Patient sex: M
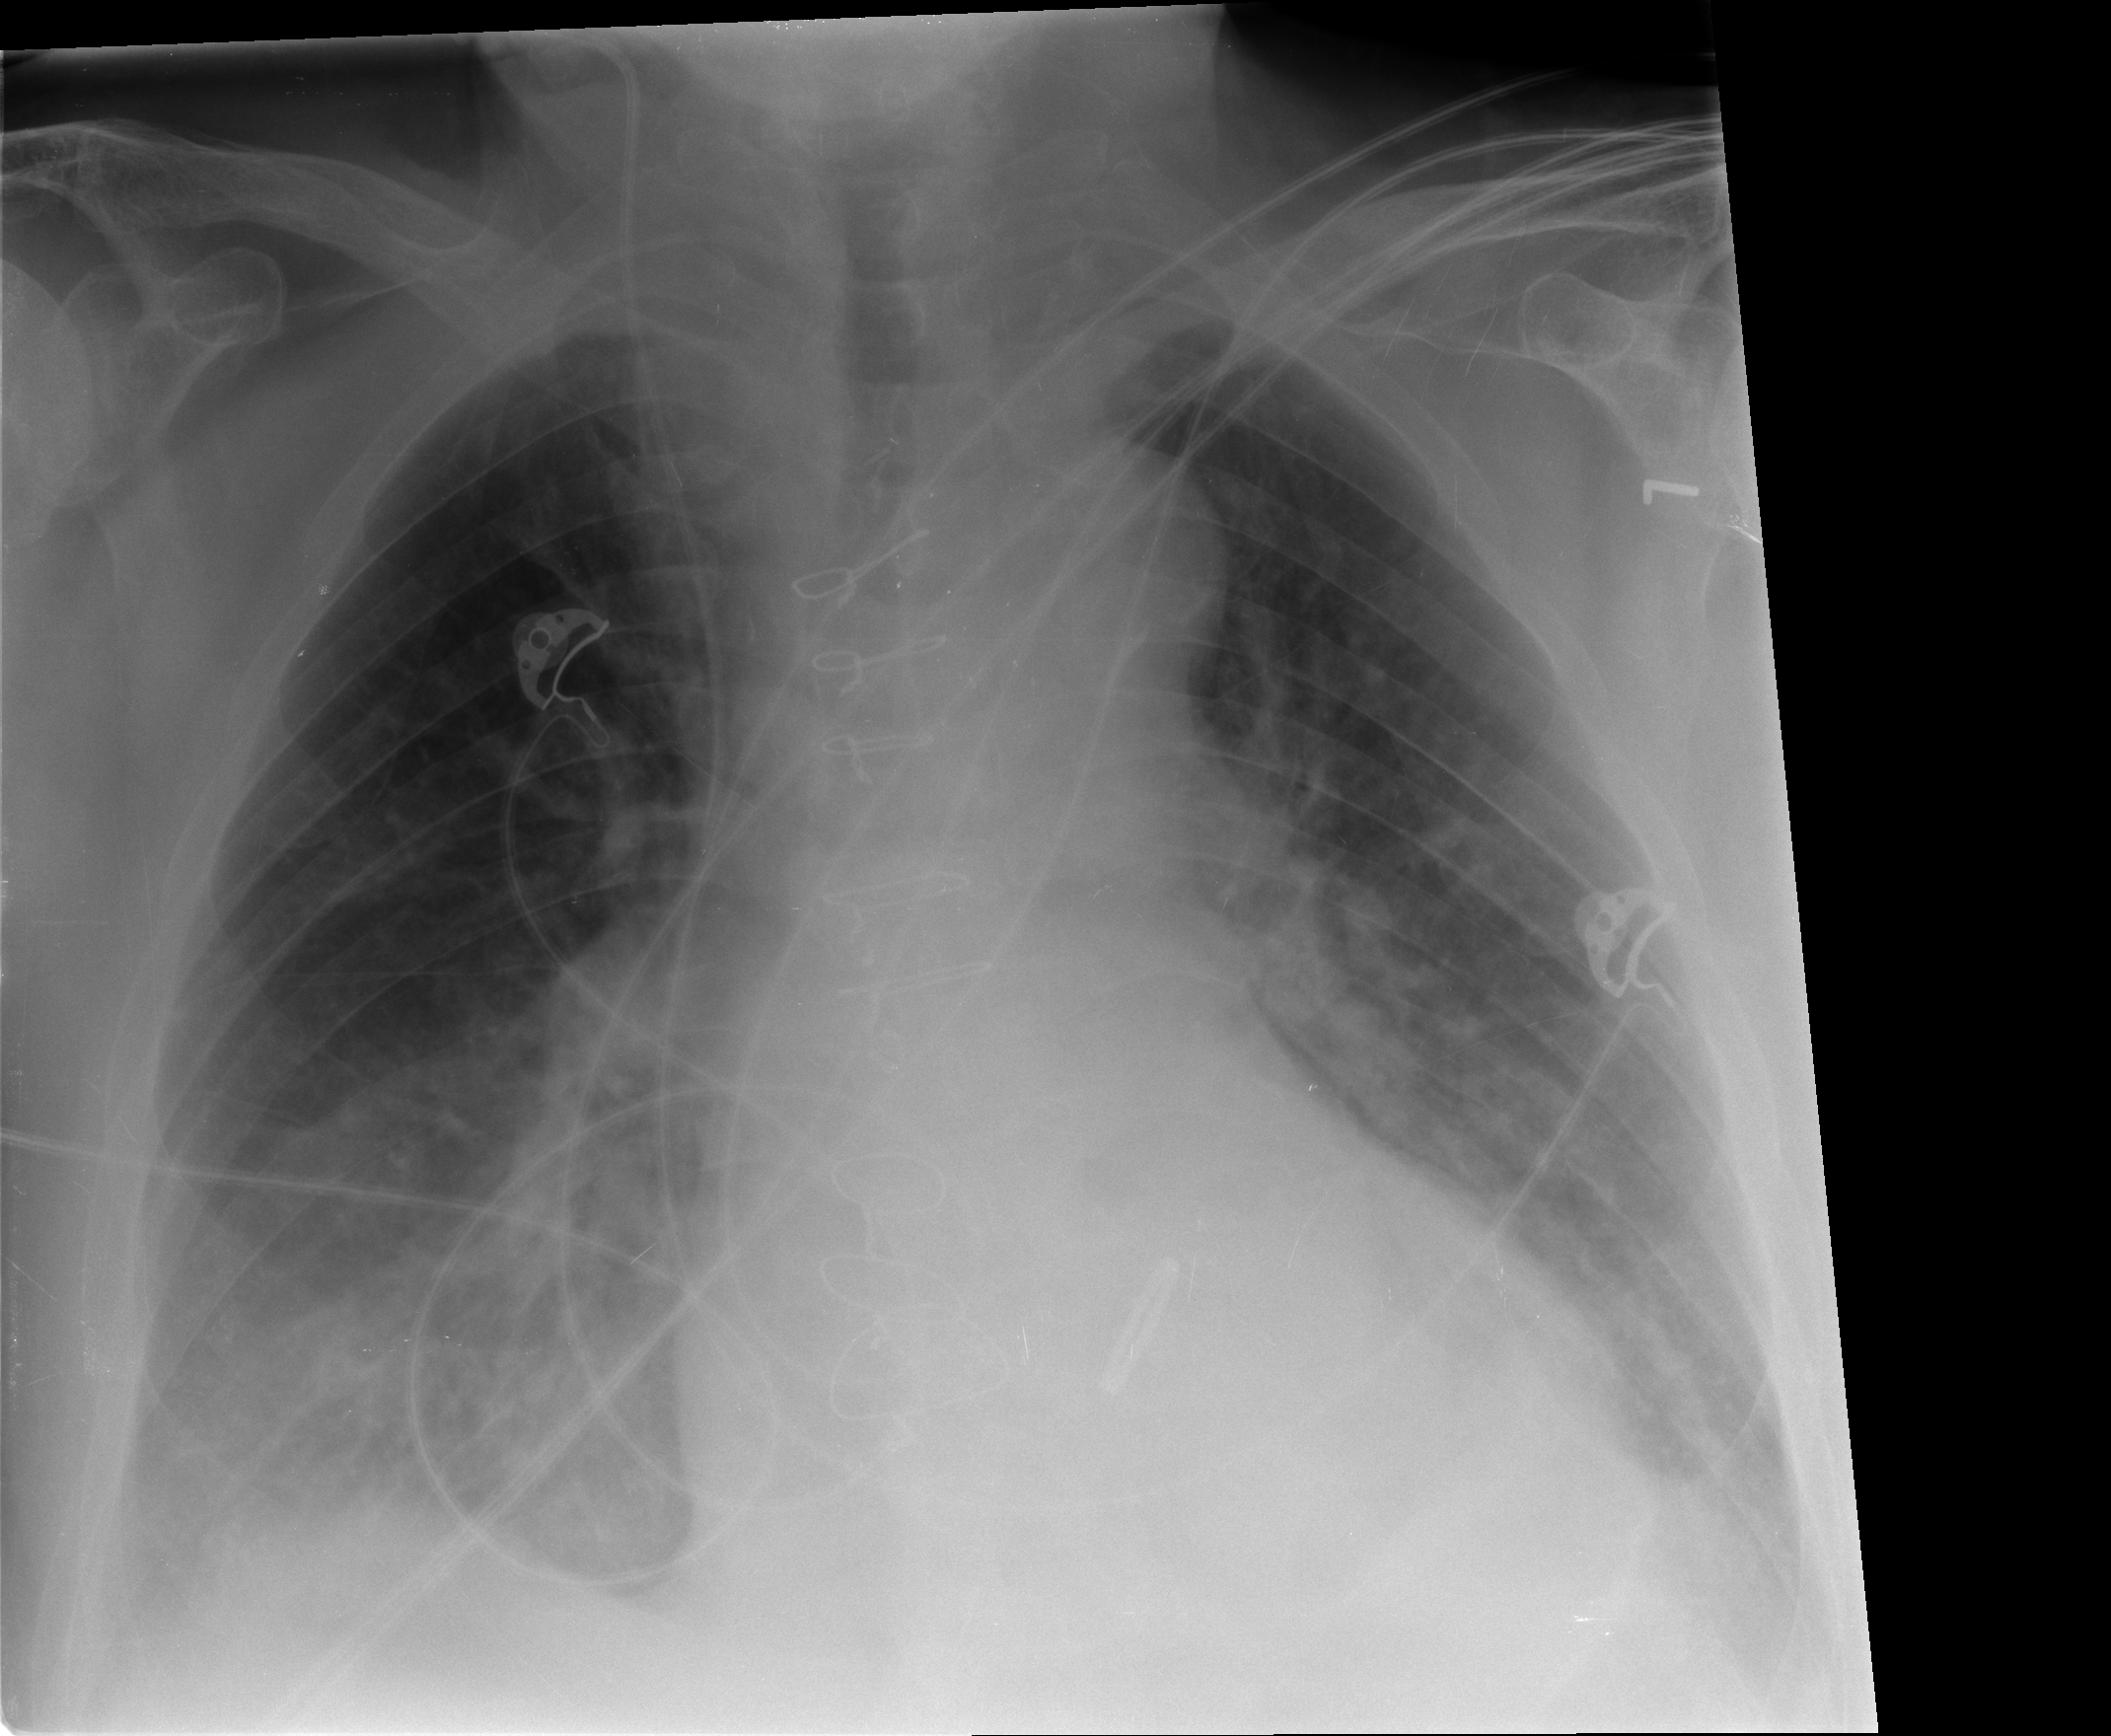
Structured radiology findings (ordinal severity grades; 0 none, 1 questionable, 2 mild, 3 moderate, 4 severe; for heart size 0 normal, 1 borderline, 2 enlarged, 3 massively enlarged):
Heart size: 2
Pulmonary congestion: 2
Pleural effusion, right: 1
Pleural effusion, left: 2
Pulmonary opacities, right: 0
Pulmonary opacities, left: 0
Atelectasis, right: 1
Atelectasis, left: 2